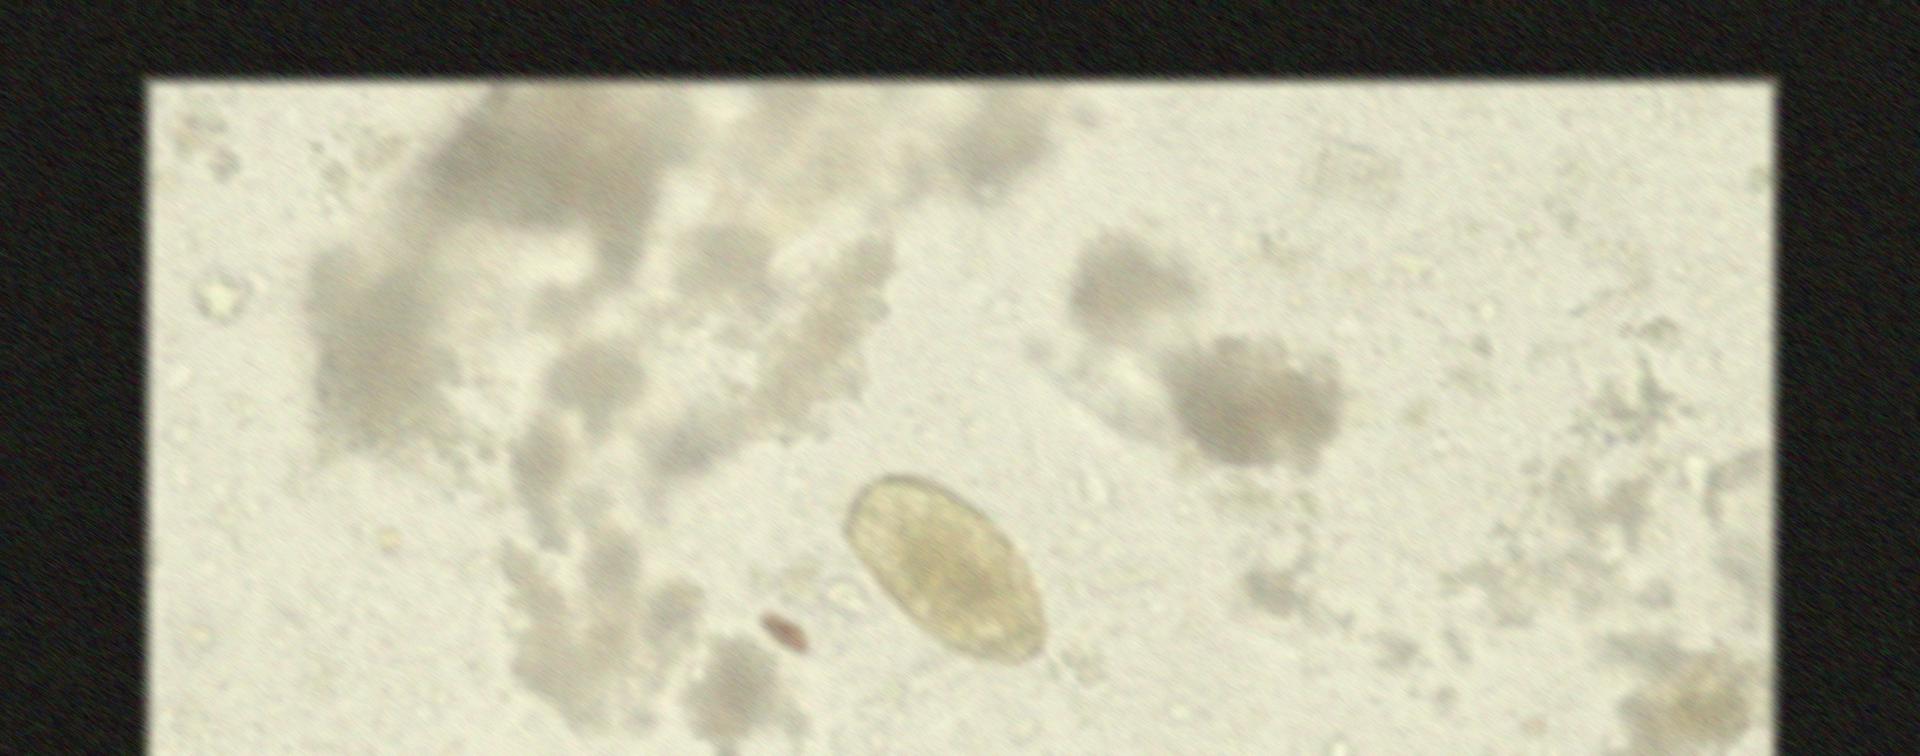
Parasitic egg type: Paragonimus spp